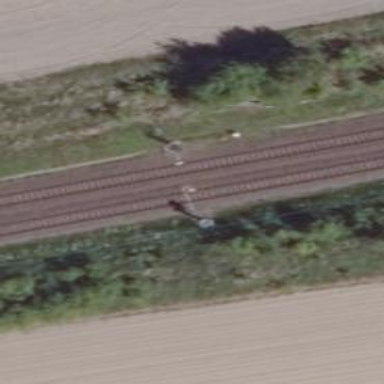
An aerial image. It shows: Signal light at railway crossing.